Question: I'm laying out HTML for a project, and as you can see on the joined picture, I have an issue about properly implementing '<main>' tag.
My layout has a content header above the sidebar and content, which prevents me from keeping the sidebar outside the 'main' tag.
Would someone have a solution?

I tried having the sidebar code below the content in the HTML structure, and display it as shown in the picture with flexbox reverse row, but as soon as I wrap what I want inside a '<main>' semantic tag, everything breaks.
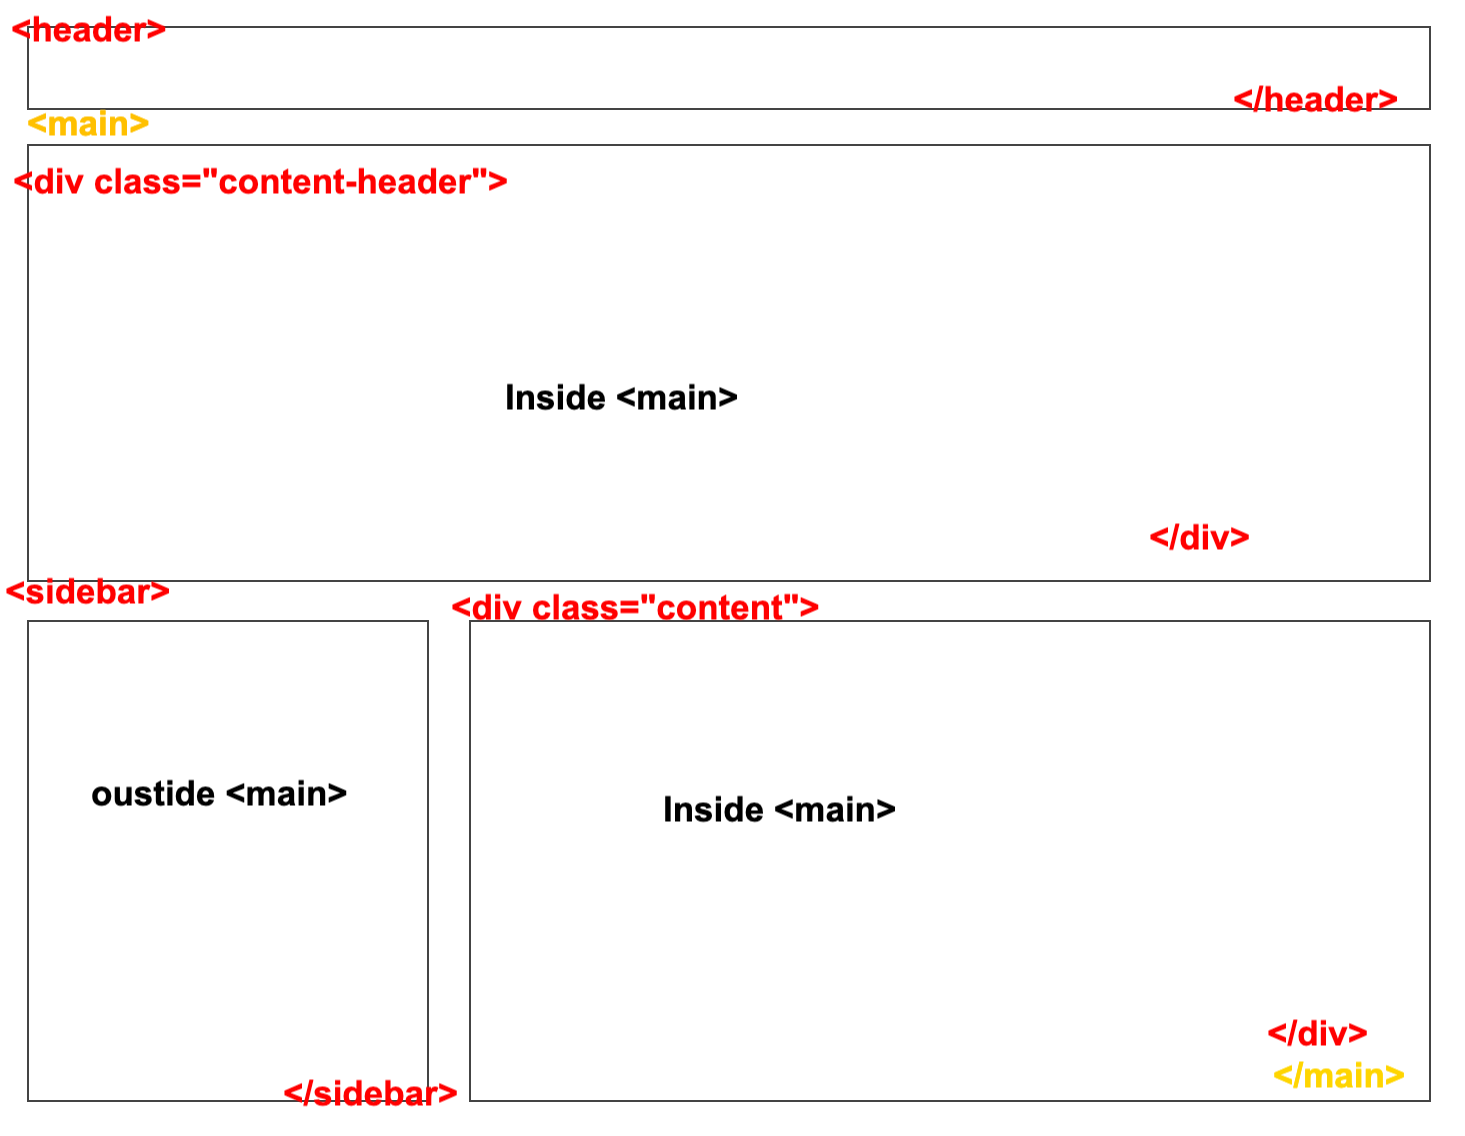
Answer: Use 'display: contents;' to stop the 'main' element having any effect on layout. Then layout its children as if they were siblings of 'main' instead of children of it.
'''
body {
background: black;
display: grid;
display: grid;
grid-template-columns: 1fr 1fr 1fr;
grid-template-rows: 1fr 1fr 1fr;
grid-template-areas: "header header header" "content-header content-header content-header" "sidebar content content";
margin: 0;
padding: 0;
height: 100vh;
}
header {
background: #aaf;
grid-area: header;
}
main {
display: contents;
}
main header {
background: #faa;
grid-area: content-header;
}
main #content {
background: #afa;
grid-area: content;
}
aside {
background: #aff;
grid-area: sidebar;
}
'''
'''
<header>
header
</header>
<main>
<header>
content header
</header>
<div id="content">
content
</div>
</main>
<aside>
sidebar
</aside>
'''